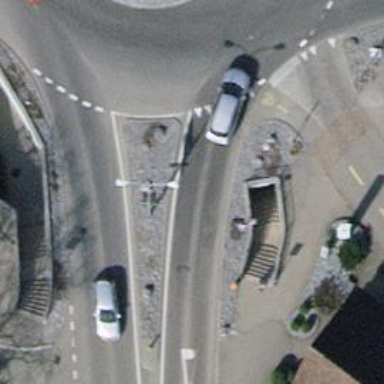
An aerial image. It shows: Tunnel footway.